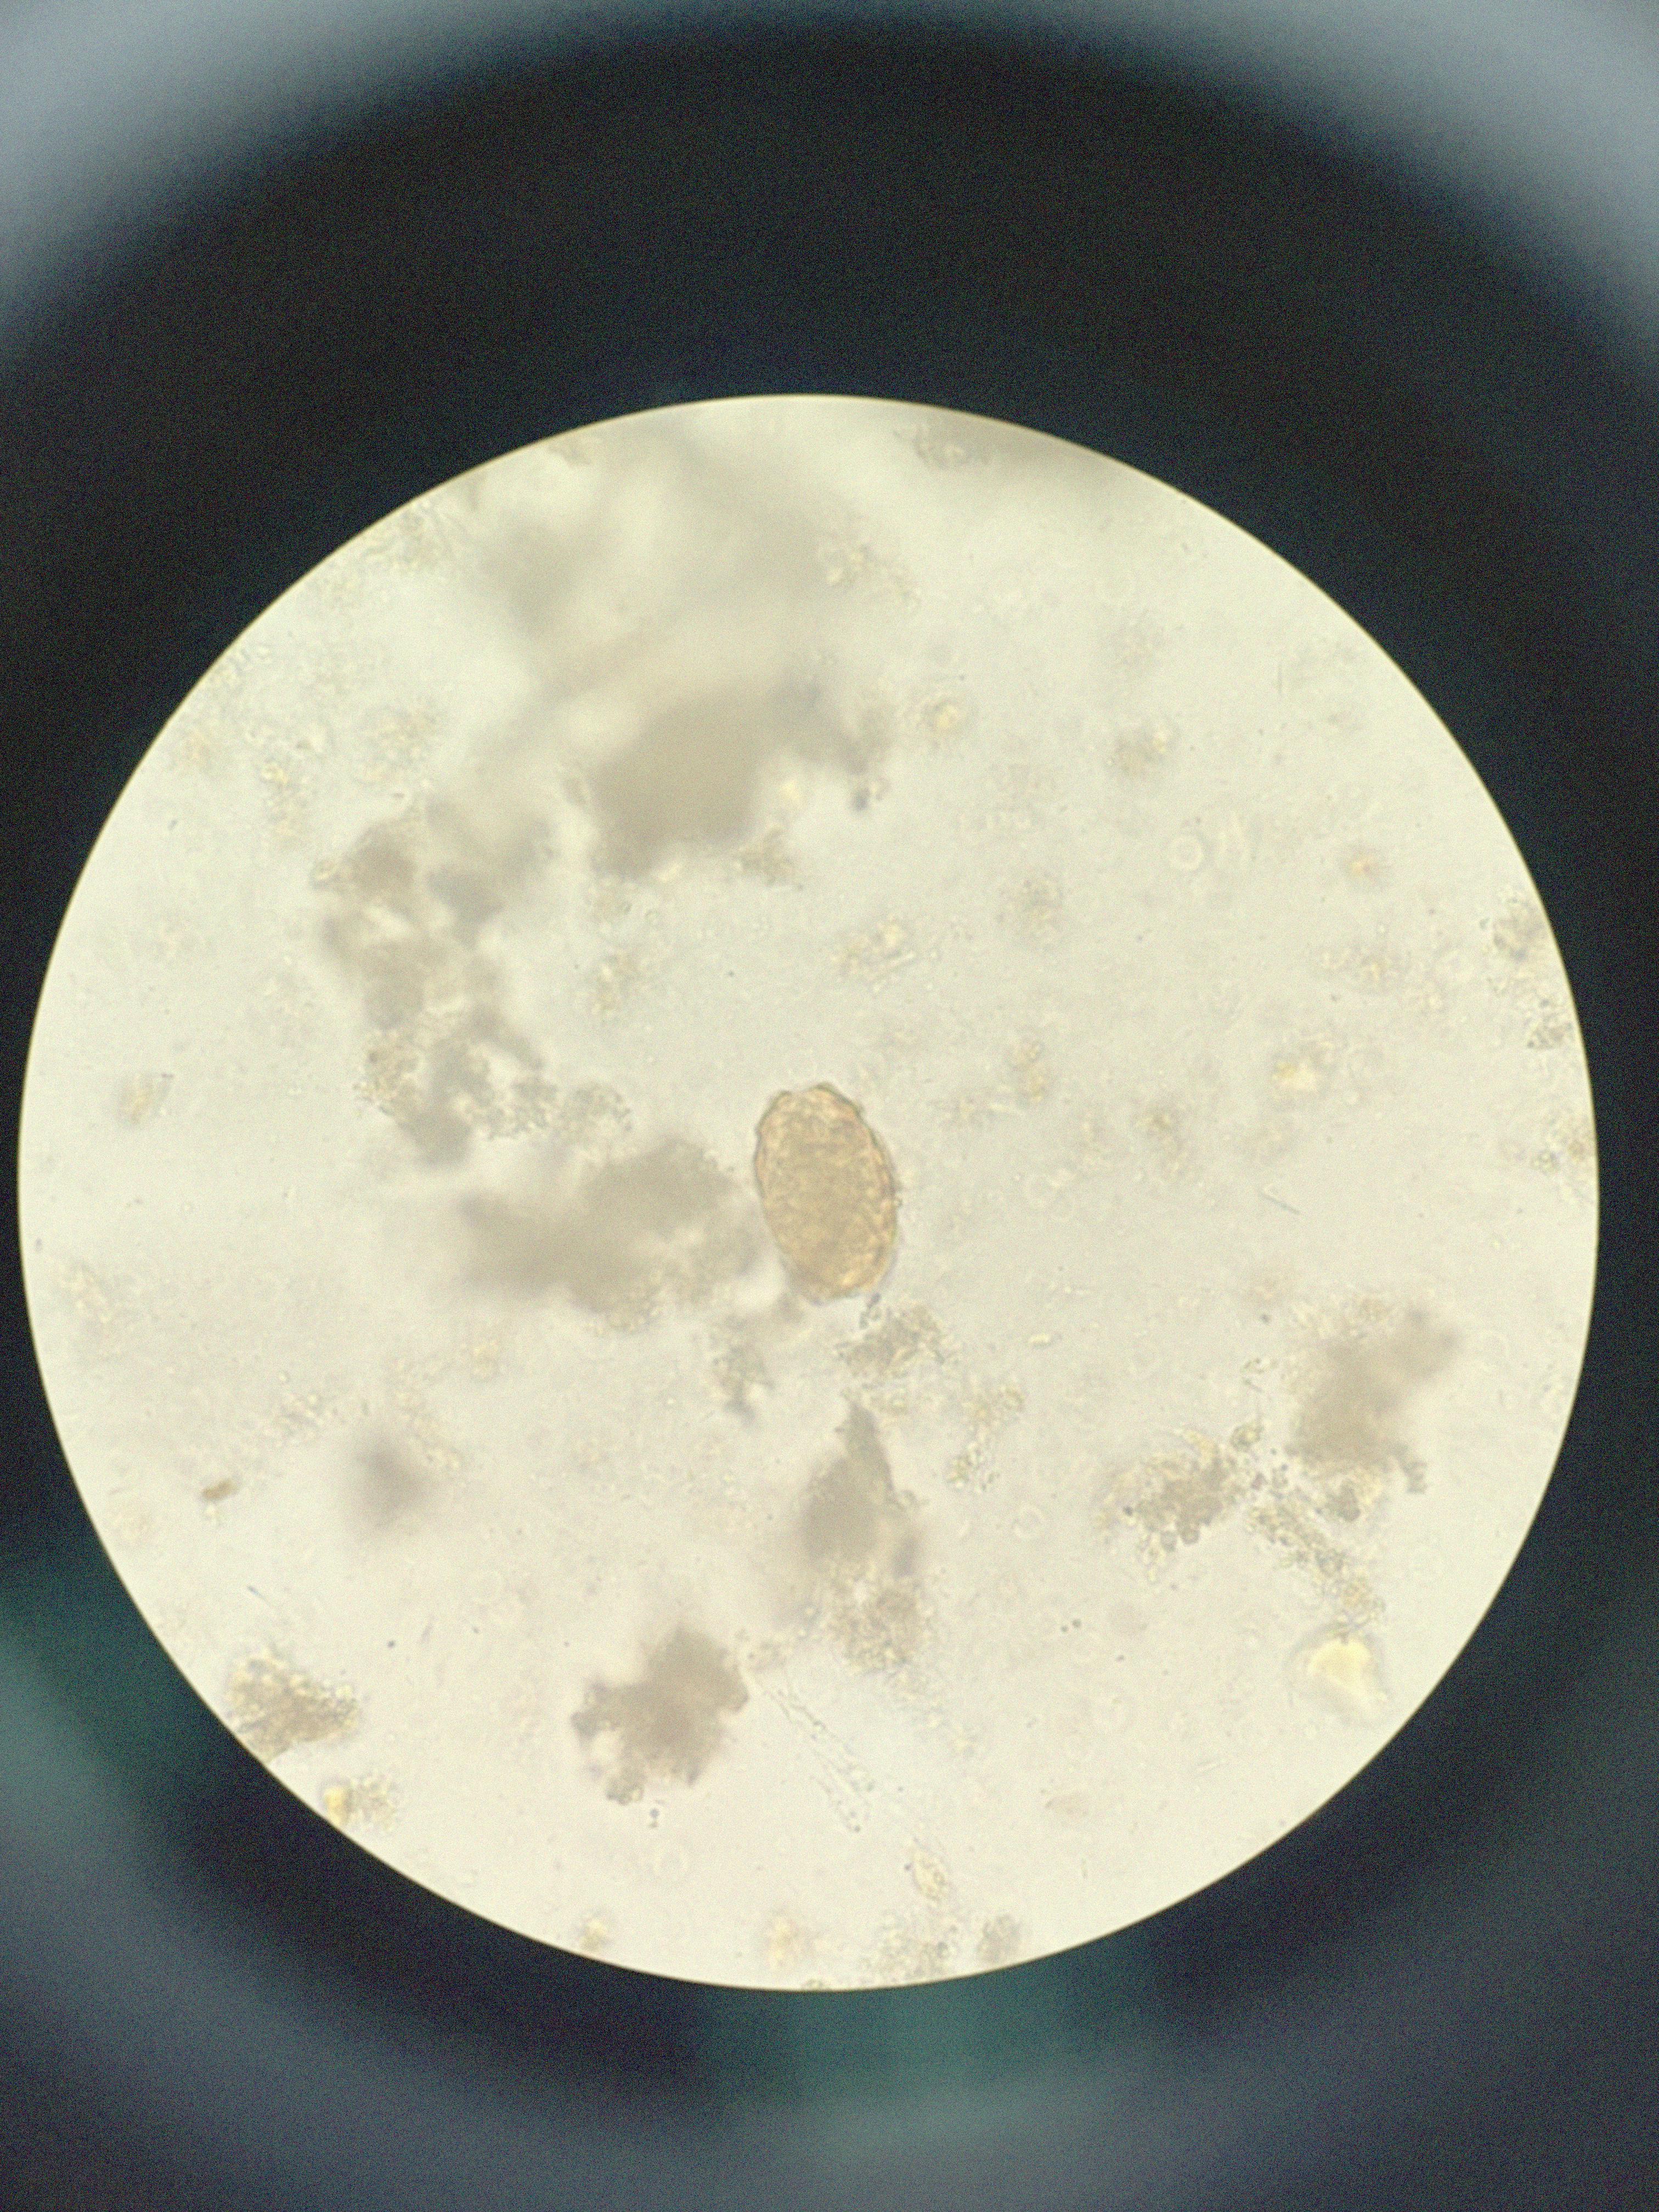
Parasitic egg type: Ascaris lumbricoides